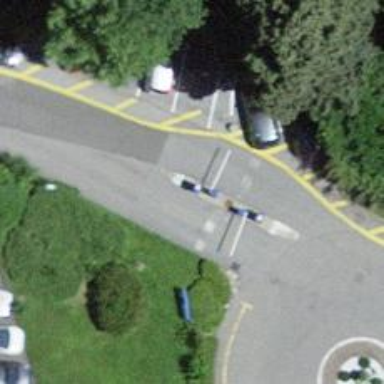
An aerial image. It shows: Bollard.